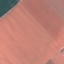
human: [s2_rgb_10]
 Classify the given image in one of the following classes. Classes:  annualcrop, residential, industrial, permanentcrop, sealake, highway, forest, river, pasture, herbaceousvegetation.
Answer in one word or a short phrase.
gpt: AnnualCrop